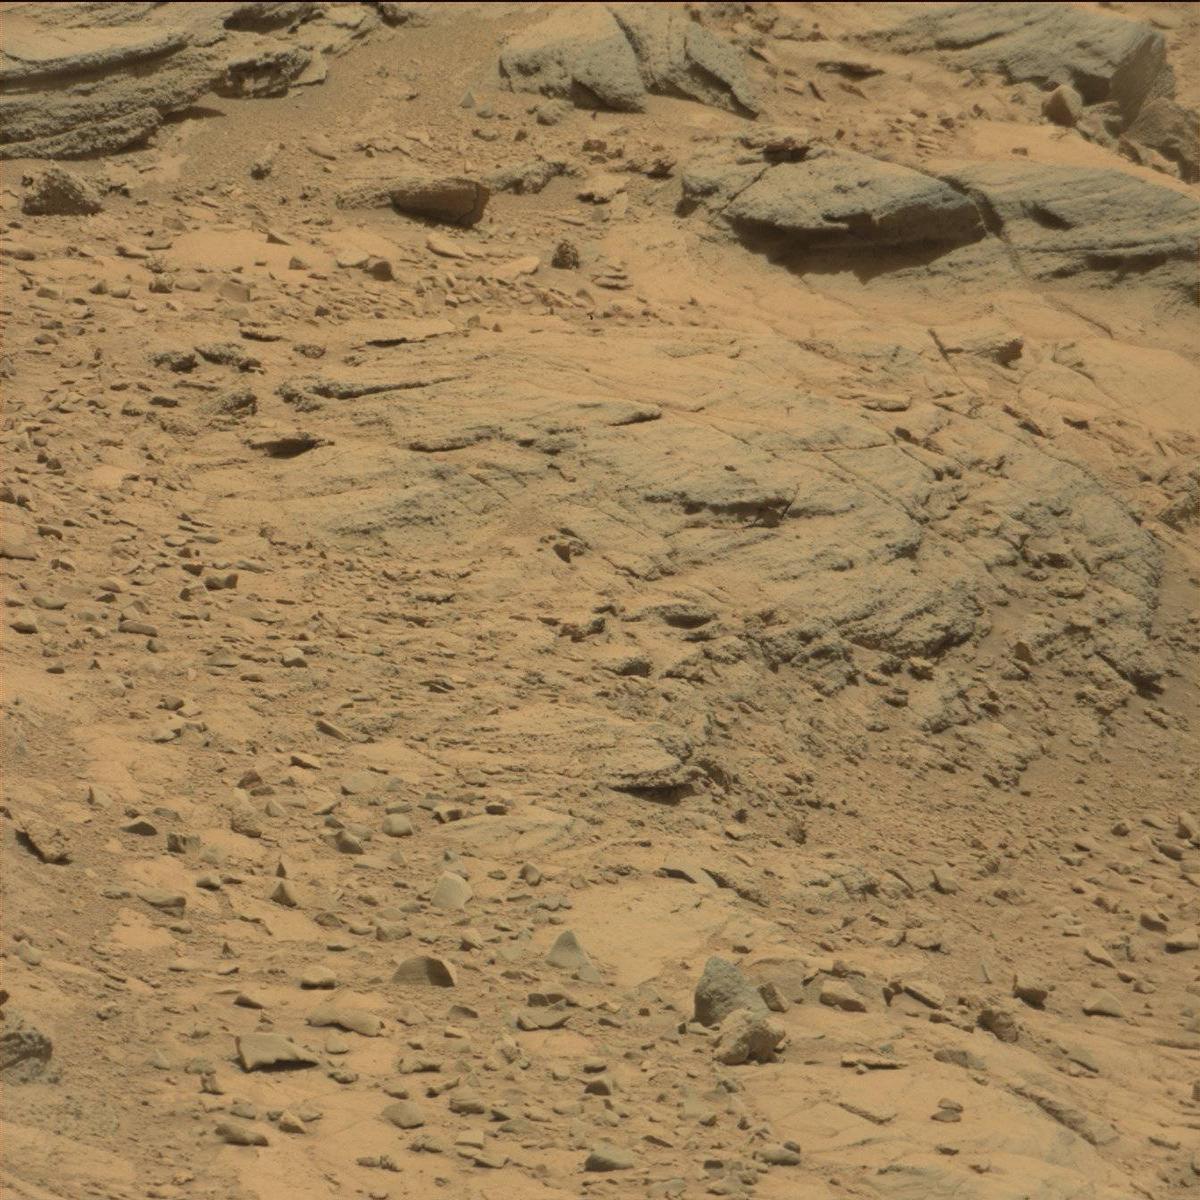
Terrain classes present: Bedrock, Sand / Soil